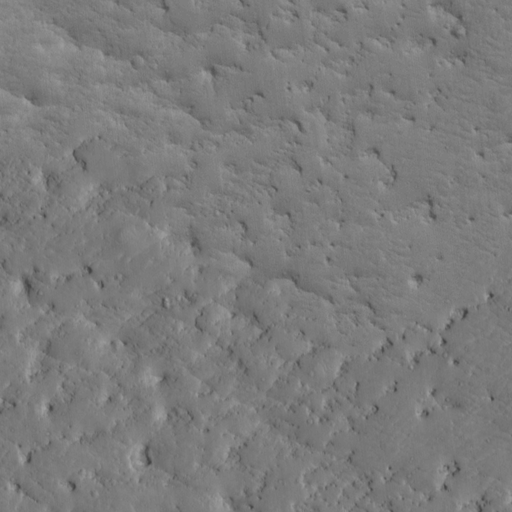
Classes present: Background